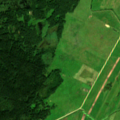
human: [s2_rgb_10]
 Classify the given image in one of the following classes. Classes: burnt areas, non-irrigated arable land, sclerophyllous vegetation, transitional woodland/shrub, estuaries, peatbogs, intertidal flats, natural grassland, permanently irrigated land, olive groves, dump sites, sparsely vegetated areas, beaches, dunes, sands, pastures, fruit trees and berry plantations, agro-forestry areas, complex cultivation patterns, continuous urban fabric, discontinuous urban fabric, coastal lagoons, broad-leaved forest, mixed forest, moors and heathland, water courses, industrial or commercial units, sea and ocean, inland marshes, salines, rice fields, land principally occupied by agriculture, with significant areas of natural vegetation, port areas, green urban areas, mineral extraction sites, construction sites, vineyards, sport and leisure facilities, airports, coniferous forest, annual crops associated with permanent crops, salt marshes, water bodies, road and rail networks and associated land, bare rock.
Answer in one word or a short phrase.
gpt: non-irrigated arable land, coniferous forest, transitional woodland/shrub